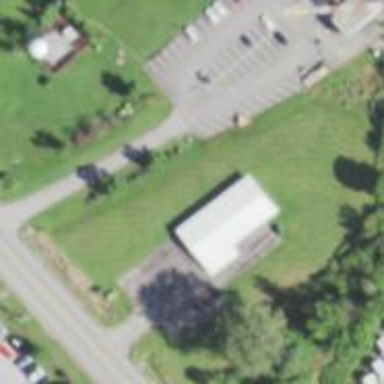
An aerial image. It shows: Veterinary facility.